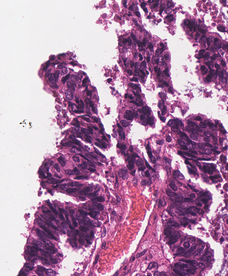
Tumor epithelial tissue: yes
Tumor-associated stroma tissue: yes
Normal tissue: no